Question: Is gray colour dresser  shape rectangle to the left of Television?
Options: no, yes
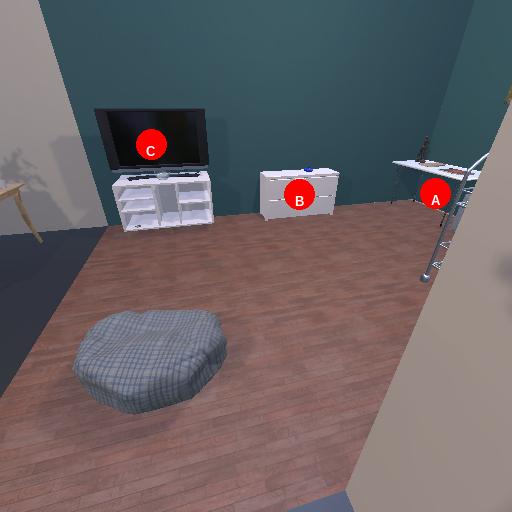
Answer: no